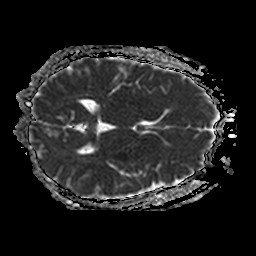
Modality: ADC
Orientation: axial
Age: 39
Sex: female
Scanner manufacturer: philips
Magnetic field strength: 1.5 T
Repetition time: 5.015 s
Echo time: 0.07843 s